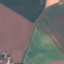
Land use / land cover: AnnualCrop